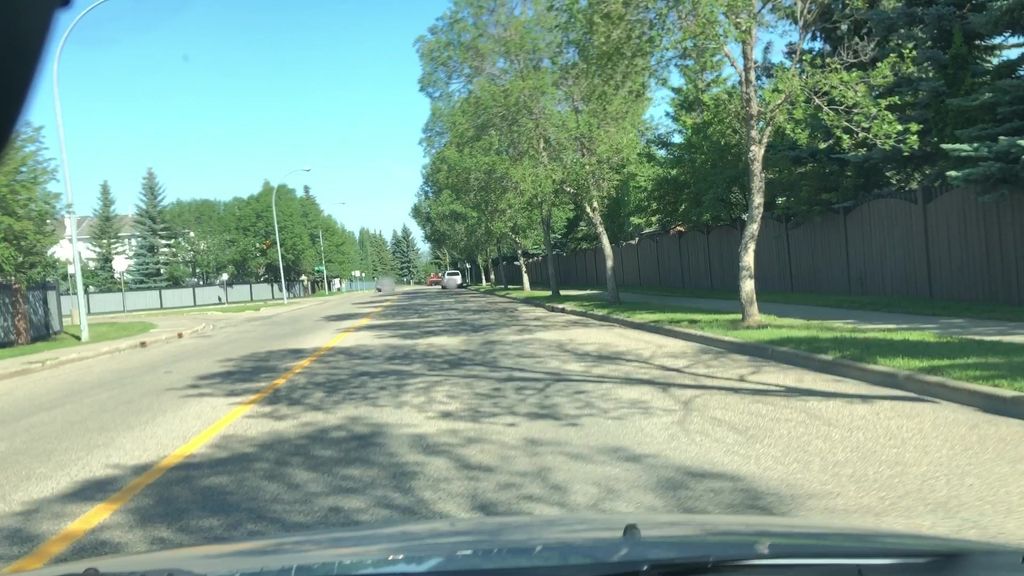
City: edmonton